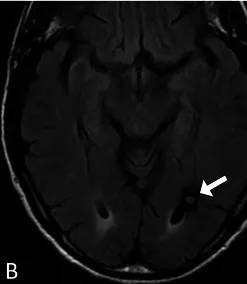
FLAIR. The lesion exhibits high signal intensity on T2 and FLAIR (A and B) with a surrounding rim of low signal intensity.
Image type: radiology (mri)